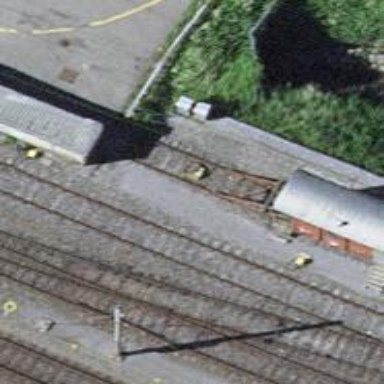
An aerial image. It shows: Railway buffer stop.